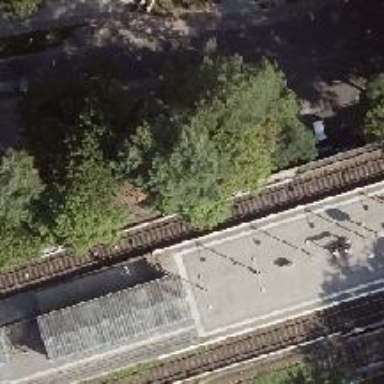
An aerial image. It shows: Close-up of railway platform edge.